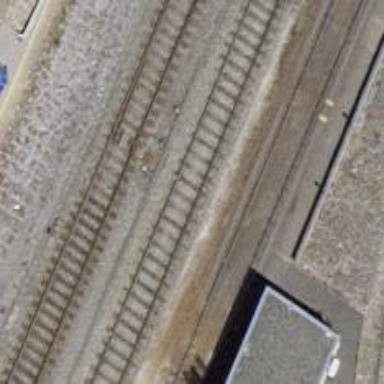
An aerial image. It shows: Railway switch.